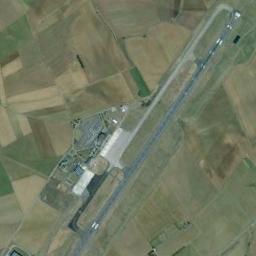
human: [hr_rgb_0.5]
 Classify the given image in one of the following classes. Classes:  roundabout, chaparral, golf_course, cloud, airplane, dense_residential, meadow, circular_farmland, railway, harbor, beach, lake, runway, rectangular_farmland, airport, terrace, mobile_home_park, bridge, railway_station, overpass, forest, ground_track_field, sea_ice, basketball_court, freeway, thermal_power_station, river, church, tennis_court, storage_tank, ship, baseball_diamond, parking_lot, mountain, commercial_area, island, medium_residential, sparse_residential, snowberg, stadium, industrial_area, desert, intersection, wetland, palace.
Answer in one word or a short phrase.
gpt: airport